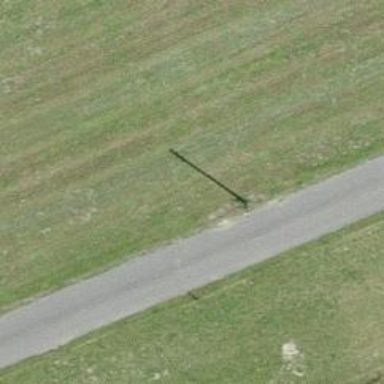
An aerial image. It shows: Minor power line.